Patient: sex M, age 49
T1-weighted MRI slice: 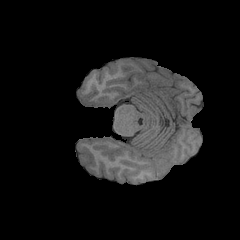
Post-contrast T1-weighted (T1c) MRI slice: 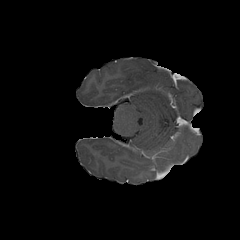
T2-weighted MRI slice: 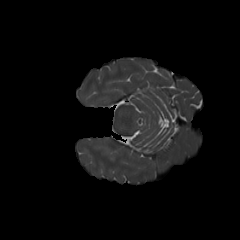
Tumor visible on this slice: no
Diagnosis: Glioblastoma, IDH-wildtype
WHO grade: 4